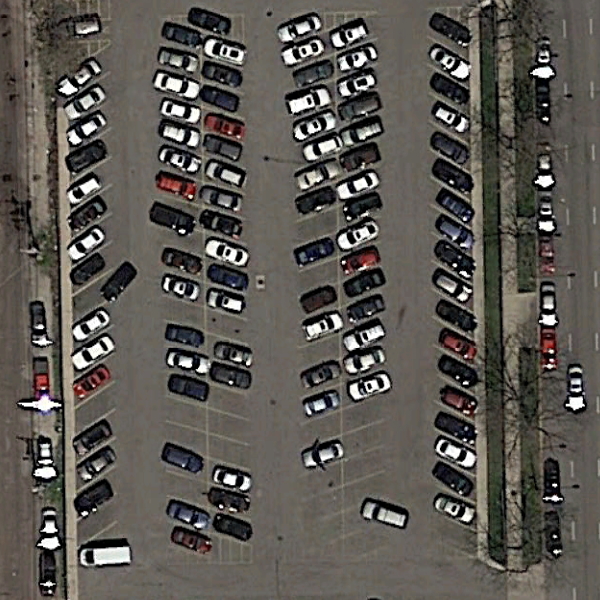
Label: Parking